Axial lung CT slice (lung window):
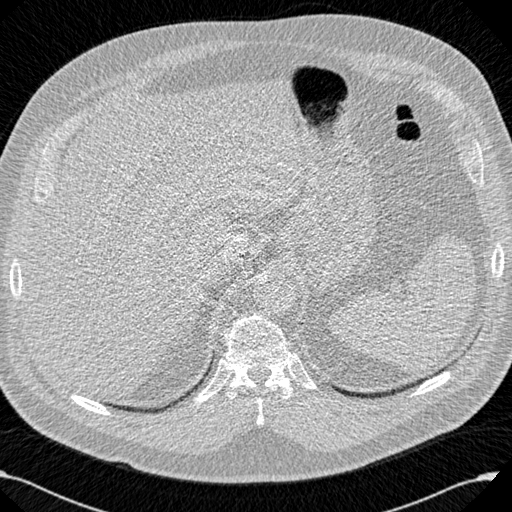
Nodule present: no